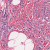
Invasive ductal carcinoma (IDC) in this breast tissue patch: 1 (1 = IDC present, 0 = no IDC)